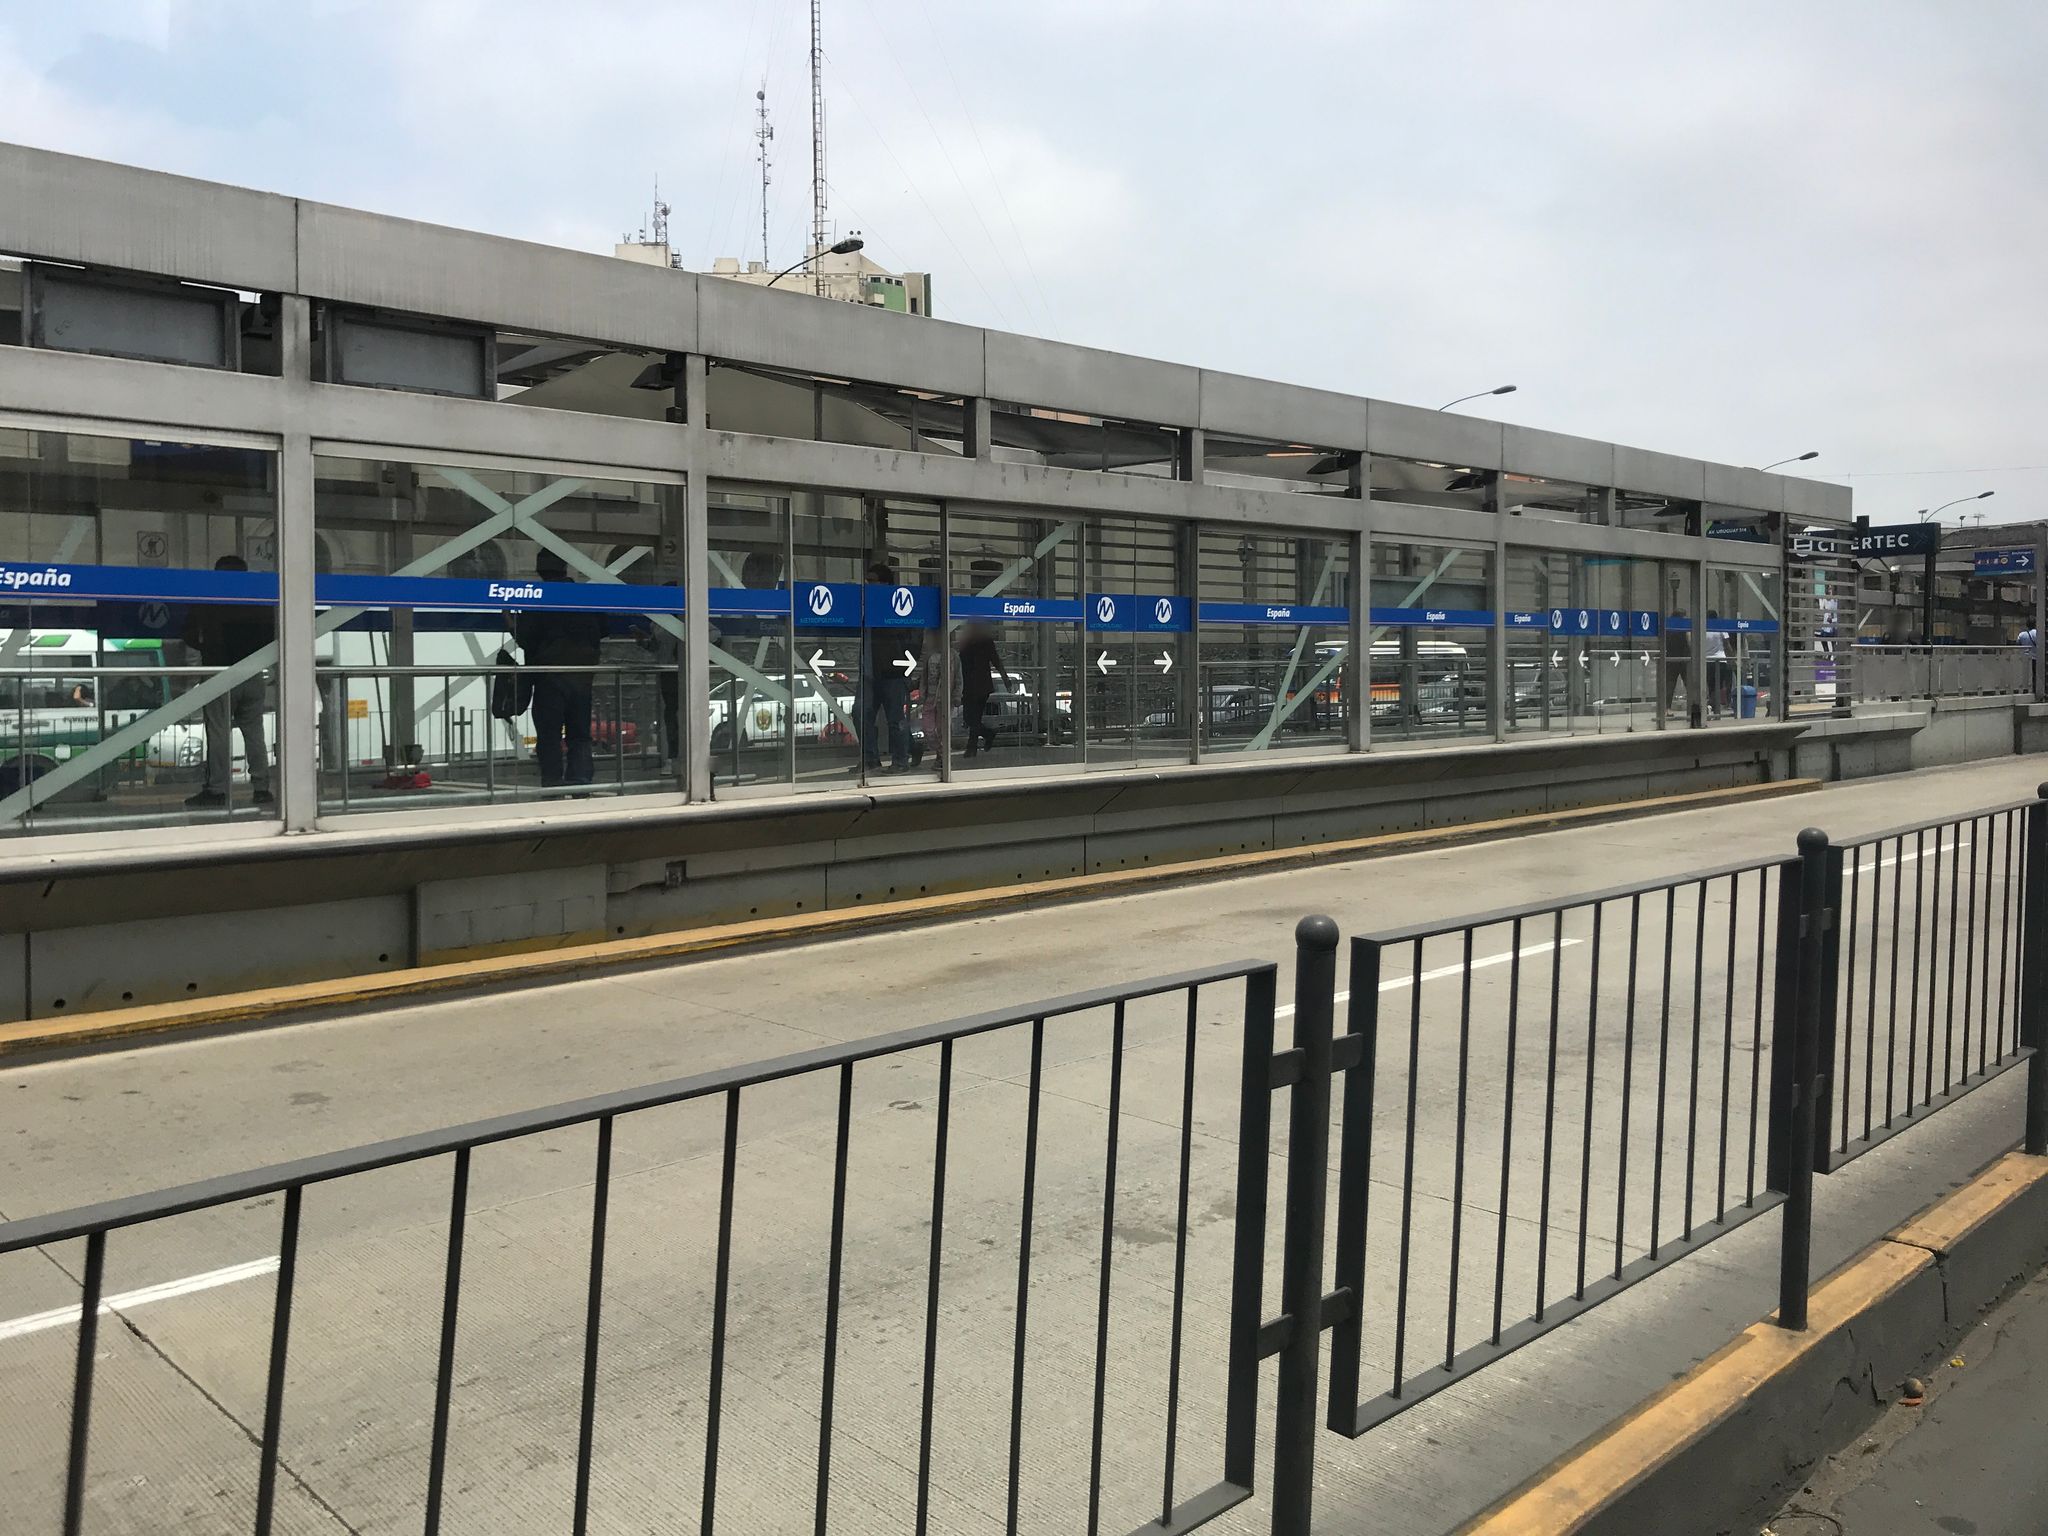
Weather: clear
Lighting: day
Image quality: good
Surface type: walking surface
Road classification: footway, bus_stop
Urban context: urban centre
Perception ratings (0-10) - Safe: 0.77, Lively: 6.44, Beautiful: 2.09, Boring: 4, Depressing: 5.83, Wealthy: 6.02